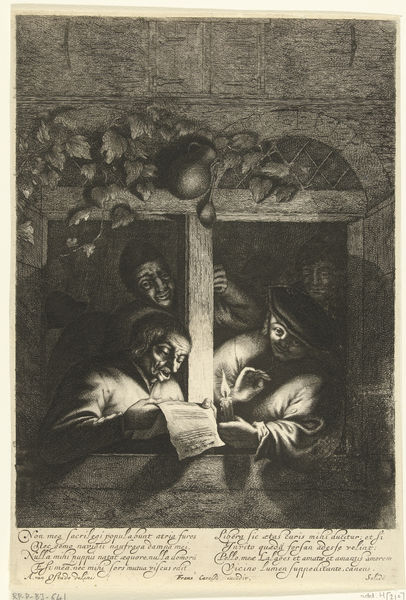
Titel: Vijf mannen zingen van blad papier bij kaarslicht in open raam
Künstler: Hendrik Bary
Standort: Amsterdam
Institution: Rijksmuseum
Schlagwörter: homme, blanc, noir, chapeau, blanche, arbre, bois, peinture, fenêtre, arbres, fruit, mur, plante, hommes, livre, lit, feuille, lire, lettre